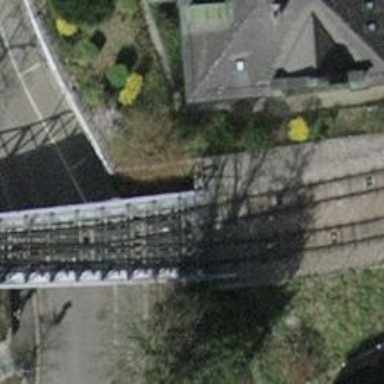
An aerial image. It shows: Funicular railway bridge.